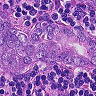
Metastatic tissue present: yes